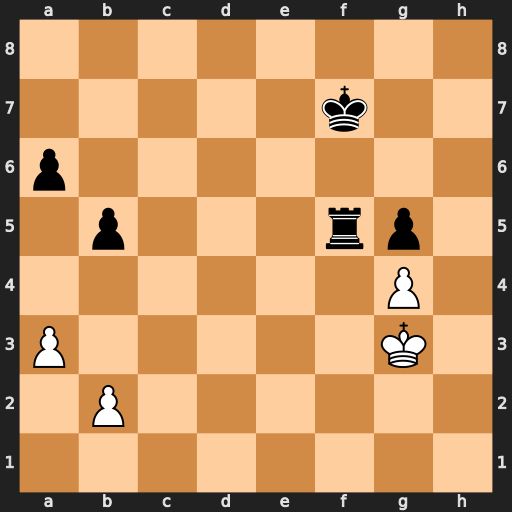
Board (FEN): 8/5k2/p7/1p3rp1/6P1/P5K1/1P6/8
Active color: w
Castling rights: -
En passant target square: -
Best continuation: gxf5 a5 Kg4 Kf6 b3 b4 a4